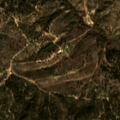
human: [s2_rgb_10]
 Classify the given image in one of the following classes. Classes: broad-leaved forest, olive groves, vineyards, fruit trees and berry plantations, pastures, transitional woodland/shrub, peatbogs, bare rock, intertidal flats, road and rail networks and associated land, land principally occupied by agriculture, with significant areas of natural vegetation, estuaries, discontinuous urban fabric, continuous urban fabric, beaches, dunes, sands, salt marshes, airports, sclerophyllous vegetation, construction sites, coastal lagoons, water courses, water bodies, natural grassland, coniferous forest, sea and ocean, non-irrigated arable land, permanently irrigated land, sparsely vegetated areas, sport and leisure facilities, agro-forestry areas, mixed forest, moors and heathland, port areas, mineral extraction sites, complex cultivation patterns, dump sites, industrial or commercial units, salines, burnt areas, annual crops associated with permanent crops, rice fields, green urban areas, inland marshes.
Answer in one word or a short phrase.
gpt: non-irrigated arable land, broad-leaved forest, transitional woodland/shrub